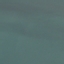
Label: SeaLake